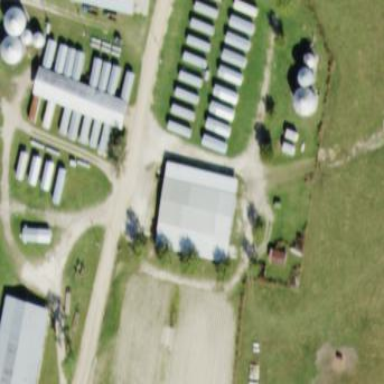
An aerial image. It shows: Poultry farmyard.